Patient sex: M
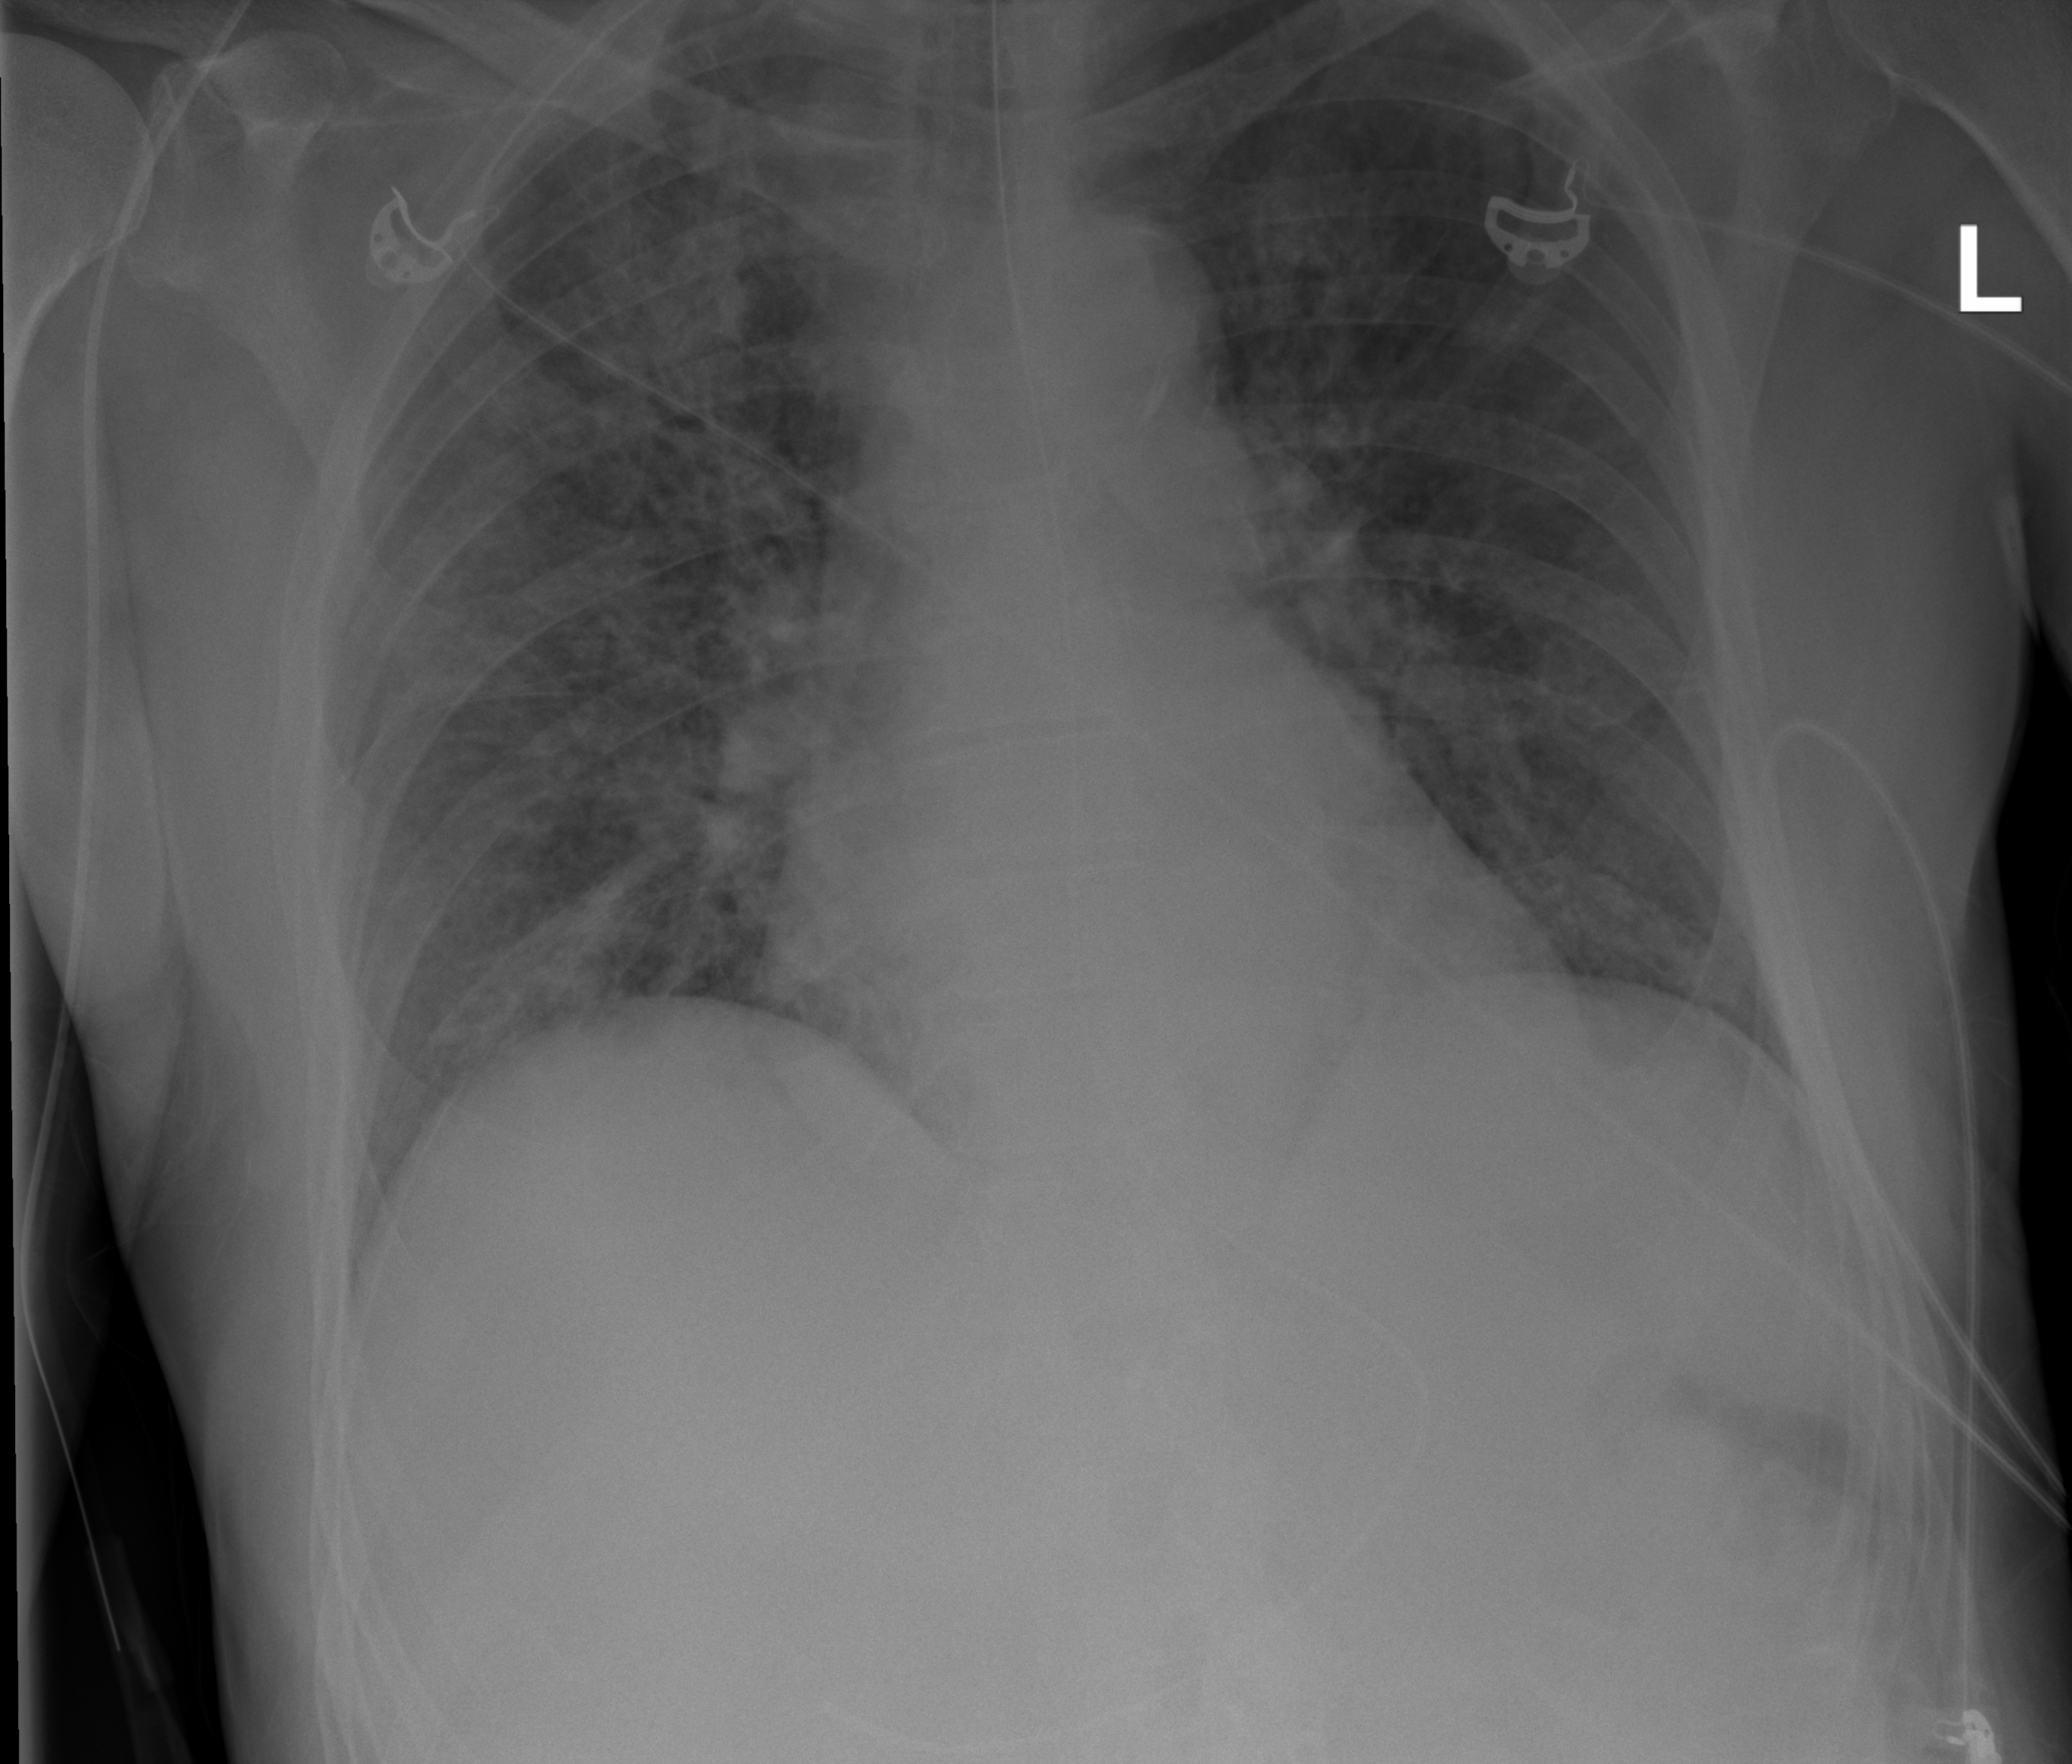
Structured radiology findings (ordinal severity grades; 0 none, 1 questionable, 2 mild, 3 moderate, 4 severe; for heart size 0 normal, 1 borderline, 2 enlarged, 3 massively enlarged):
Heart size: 0
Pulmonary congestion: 2
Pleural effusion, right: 0
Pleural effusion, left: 0
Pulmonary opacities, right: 3
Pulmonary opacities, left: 0
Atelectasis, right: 0
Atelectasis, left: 0